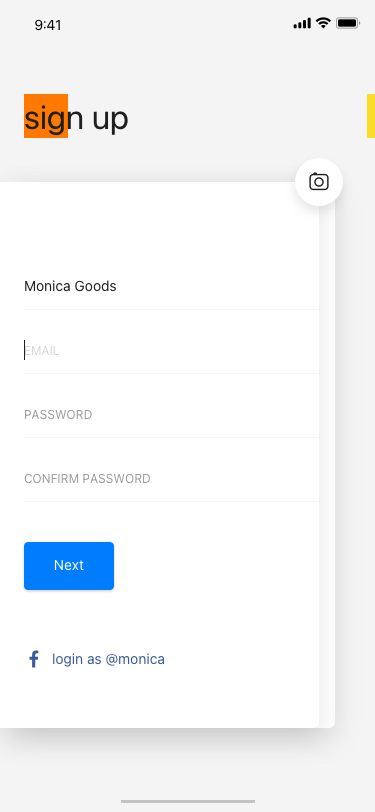
Text in this UI design:
sign up
login as @monica